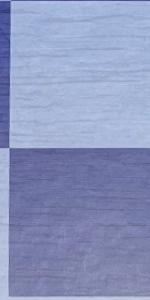
Label: Empty